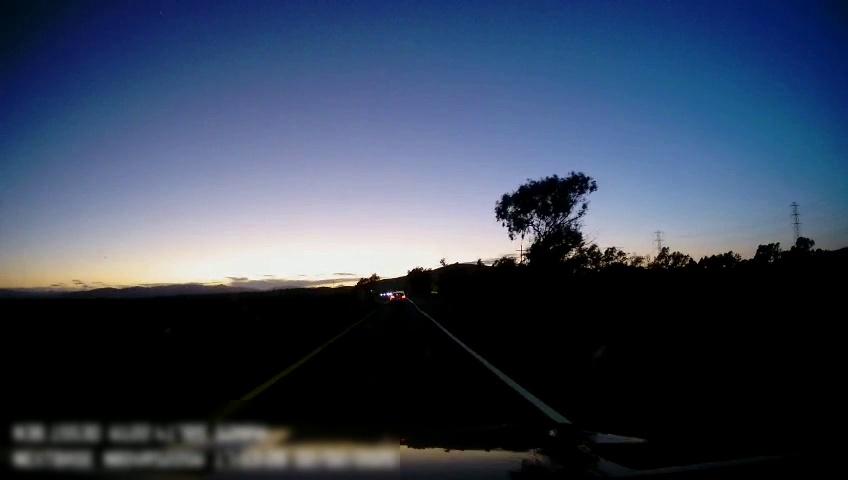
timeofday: Dusk/Dawn/Twilight
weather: Other
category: Drivable Space
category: Vehicles | Car
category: Lanes | Current Lane
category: Lanes | Current Lane